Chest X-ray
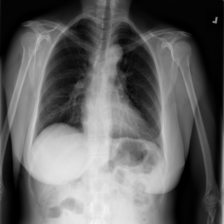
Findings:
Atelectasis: negative
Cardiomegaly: negative
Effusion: negative
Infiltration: negative
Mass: negative
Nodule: negative
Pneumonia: negative
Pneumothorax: negative
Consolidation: negative
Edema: negative
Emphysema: negative
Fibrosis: negative
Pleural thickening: negative
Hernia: negative